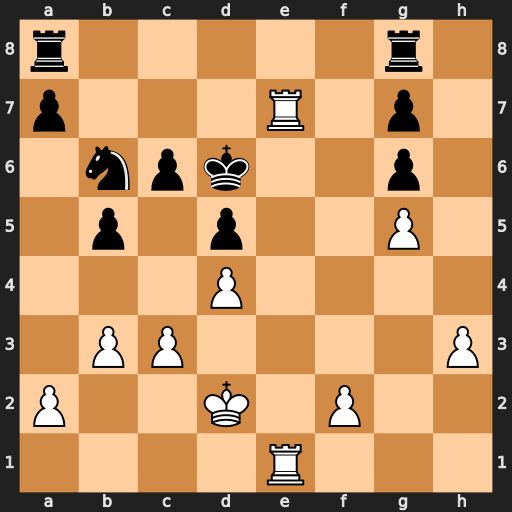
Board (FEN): r5r1/p3R1p1/1npk2p1/1p1p2P1/3P4/1PP4P/P2K1P2/4R3
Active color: w
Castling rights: -
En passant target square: -
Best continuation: R1e6#